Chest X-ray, AP view. Patient: 58 years old, sex M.
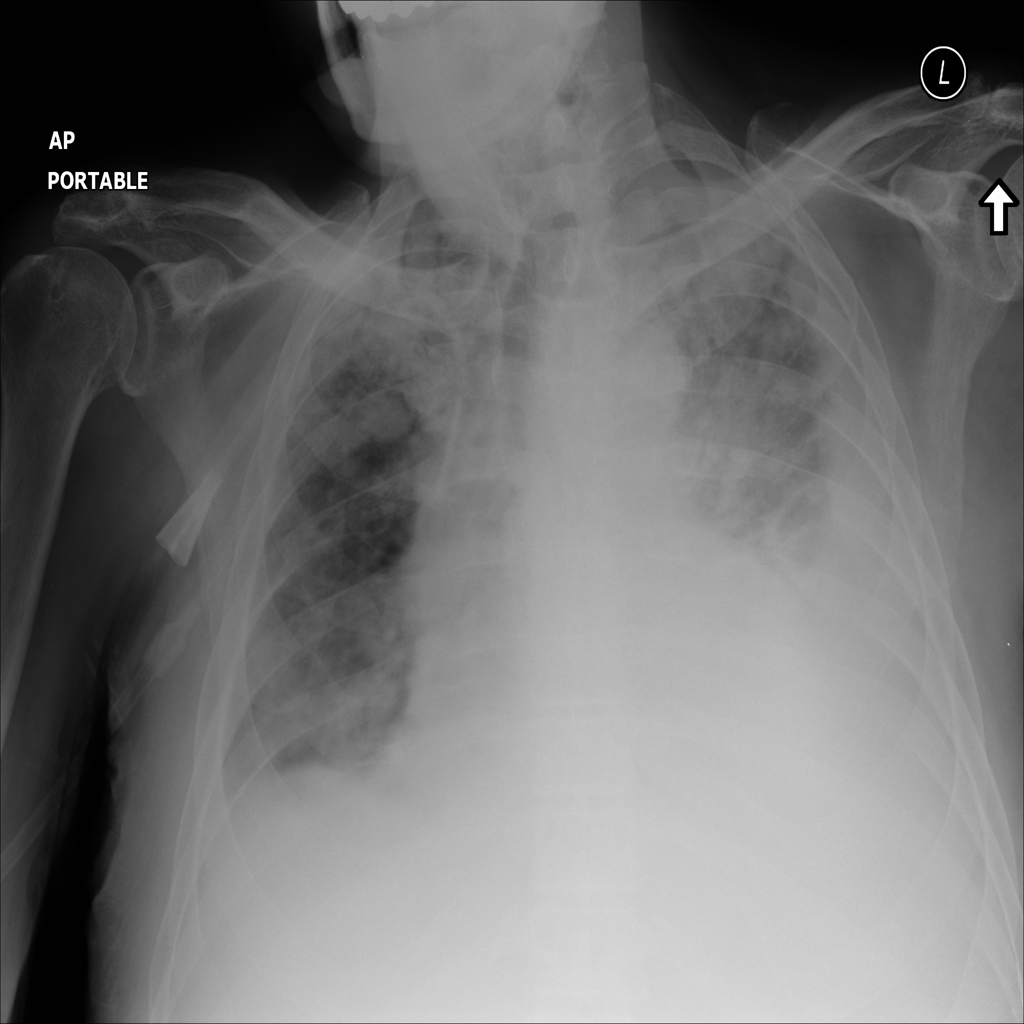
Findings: Effusion